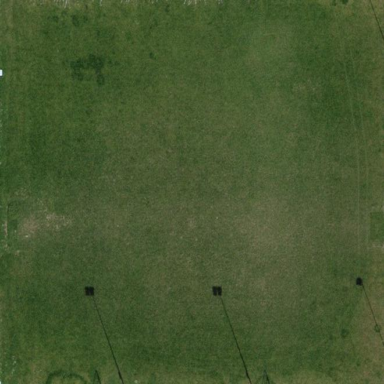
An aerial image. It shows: Soccer pitch designated for leisure and sports activities.